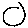
Label: circle